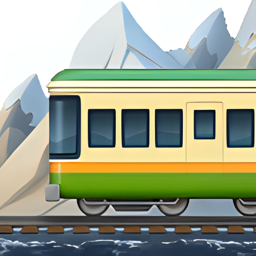
Name: mountain railway
Emoji: 🚞
Group: Travel & Places
Sub-group: transport-ground